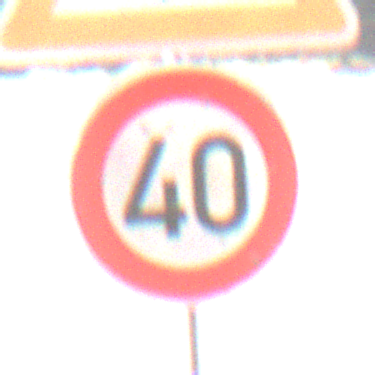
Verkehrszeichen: Geschwindigkeit40
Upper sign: FlugbetriebRechts
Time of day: Midday
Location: Outdoor (Nature)
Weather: PartlyCloudy
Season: NotSpecified
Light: Natural